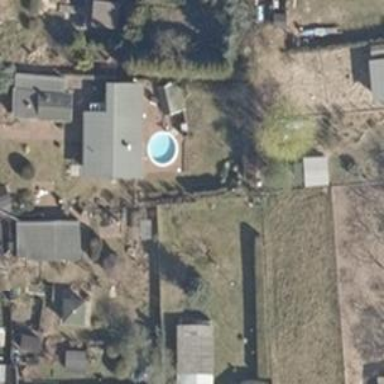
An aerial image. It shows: Swimming pool located in leisure land.